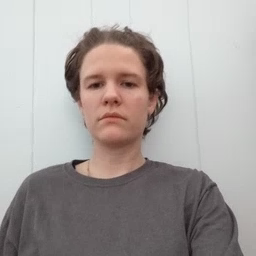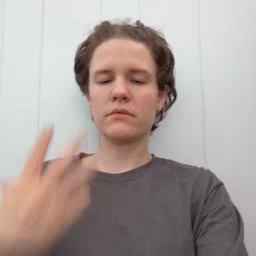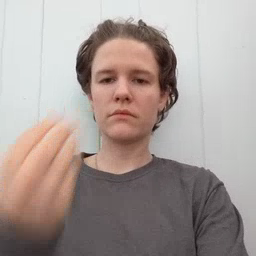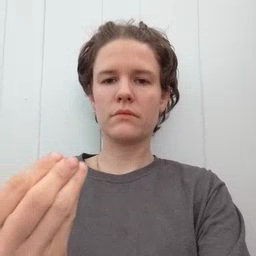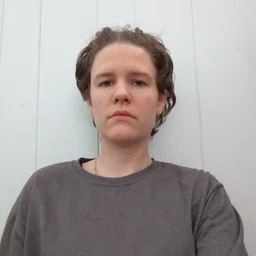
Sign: go